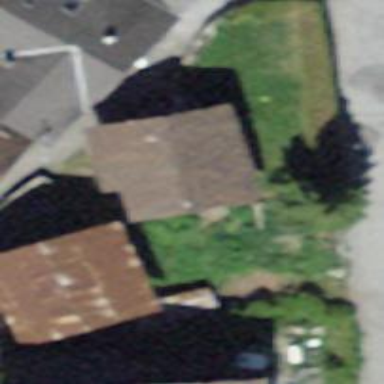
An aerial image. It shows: Simple house.